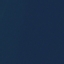
Land use / land cover class: SeaLake